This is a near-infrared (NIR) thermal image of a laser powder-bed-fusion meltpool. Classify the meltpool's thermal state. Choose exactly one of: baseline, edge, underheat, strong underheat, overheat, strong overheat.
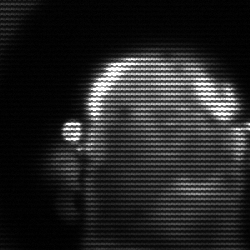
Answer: baseline